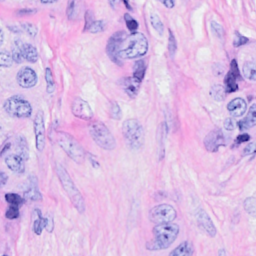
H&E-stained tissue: Breast